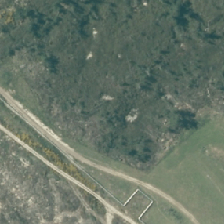
Land cover: manuka_kanuka